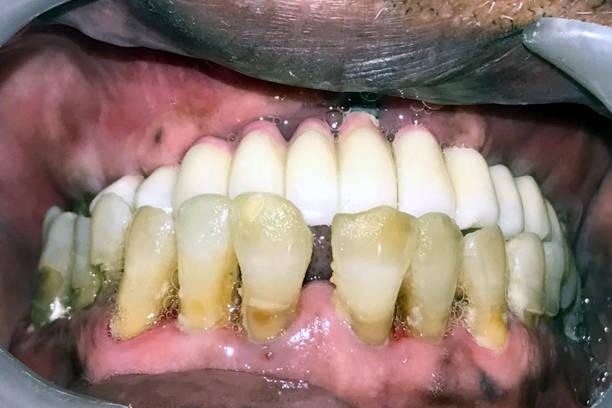
Condition: Calculus